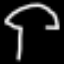
Label: mushroom